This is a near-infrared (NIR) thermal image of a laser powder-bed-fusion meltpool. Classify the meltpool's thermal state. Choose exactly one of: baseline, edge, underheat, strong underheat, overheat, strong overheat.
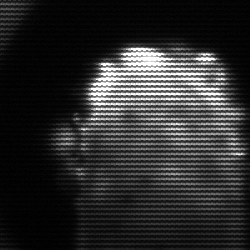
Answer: baseline